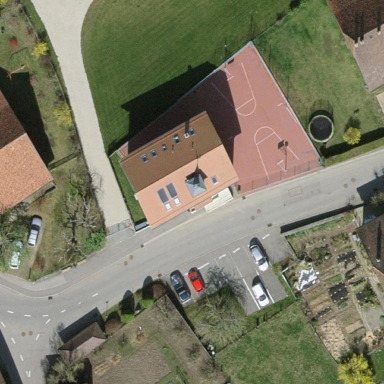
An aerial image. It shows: Simple and straightforward house.